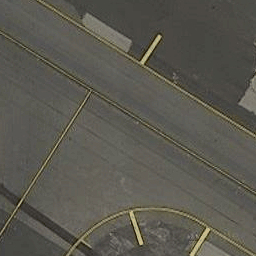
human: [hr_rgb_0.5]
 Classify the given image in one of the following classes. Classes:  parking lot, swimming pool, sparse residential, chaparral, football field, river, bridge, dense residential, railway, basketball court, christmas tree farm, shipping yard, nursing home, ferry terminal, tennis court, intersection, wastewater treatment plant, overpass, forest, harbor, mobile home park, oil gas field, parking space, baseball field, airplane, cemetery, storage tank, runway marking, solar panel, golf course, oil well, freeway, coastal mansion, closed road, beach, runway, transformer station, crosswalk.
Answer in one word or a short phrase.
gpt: runway marking